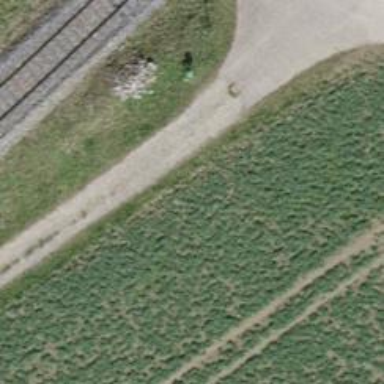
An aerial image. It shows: Compacted grade3 track.